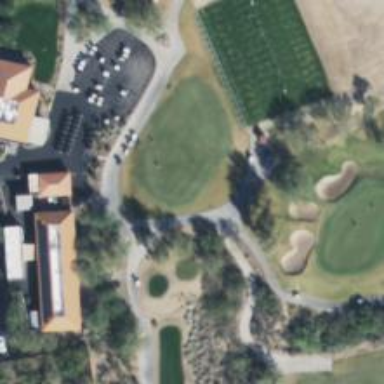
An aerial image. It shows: Service road designated as golf cart path.